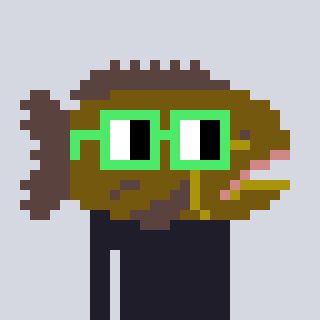
a pixel art character with square light green glasses, a grouper-shaped head and a hotbrown-colored body on a cool background